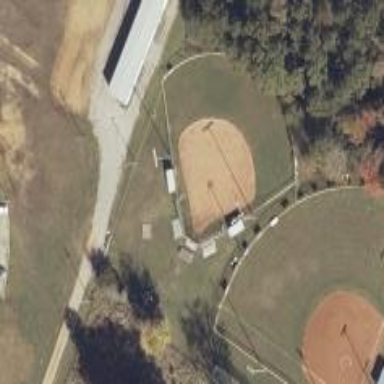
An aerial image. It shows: Baseball pitch for leisure and sports activities.